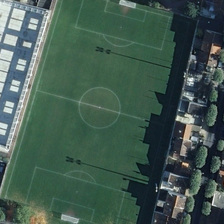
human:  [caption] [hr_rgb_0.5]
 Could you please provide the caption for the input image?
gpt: some green trees and buildings are near a football field .

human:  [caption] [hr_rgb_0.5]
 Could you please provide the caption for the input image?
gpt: some green trees and buildings are near a football field .

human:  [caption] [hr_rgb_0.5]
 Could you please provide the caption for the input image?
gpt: some green trees and buildings are near a football field .

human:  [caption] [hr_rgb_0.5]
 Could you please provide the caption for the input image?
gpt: some green trees and buildings are near a football field .

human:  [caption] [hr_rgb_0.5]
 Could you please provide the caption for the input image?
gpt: some green trees and buildings are near a football field .